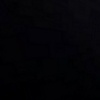
Label: space